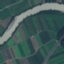
Land use / land cover class: River